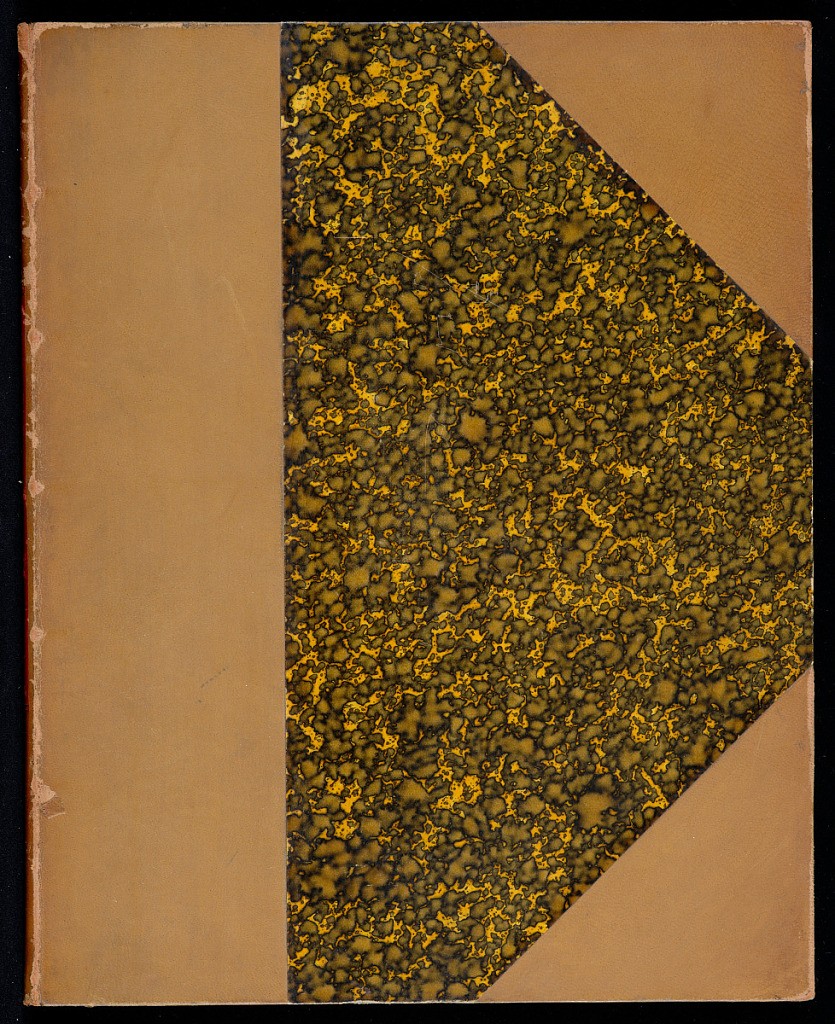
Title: PLUSIEURS PORTAILS ET PORTES Composés et Gravés par L.G Taraval
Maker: Louis-Gustave Taraval, French, 1738 – 1794
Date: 1768–75
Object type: Album
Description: A series of Neoclassical architectural designs for porticos and exterior facades of buildings with religious, Christian iconography featuring motifs associated with the classical architectural orders of ancient Greece and Rome. The plates are signed, titled, and numbered. Three quarter leather binding with marbled paper boards, red leather lettering piece on spine with 'Taraval' tooled in gold, and marbled endleaves.